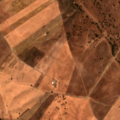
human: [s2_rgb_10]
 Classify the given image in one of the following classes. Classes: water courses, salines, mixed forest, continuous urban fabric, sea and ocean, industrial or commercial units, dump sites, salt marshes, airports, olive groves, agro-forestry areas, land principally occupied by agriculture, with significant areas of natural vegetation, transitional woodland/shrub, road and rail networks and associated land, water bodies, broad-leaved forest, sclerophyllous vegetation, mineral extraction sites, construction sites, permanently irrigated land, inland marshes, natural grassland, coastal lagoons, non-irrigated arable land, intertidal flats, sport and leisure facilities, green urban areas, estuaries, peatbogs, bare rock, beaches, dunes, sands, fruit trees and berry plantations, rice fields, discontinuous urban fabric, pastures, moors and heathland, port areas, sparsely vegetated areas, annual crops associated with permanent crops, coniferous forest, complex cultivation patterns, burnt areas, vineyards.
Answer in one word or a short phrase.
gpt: non-irrigated arable land, olive groves, complex cultivation patterns, agro-forestry areas